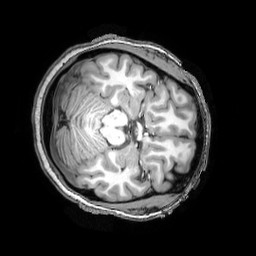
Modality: T1w
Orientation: axial
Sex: female
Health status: ill
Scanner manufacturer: philips
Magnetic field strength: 3 T
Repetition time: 0.008234 s
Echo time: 0.003771 s